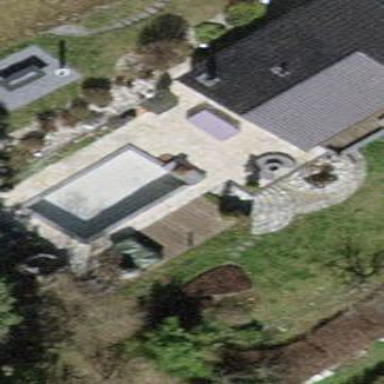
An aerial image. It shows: Outdoor swimming pool in leisure land.